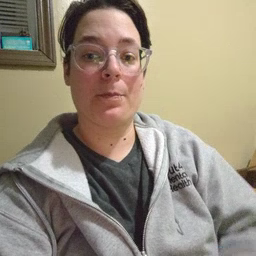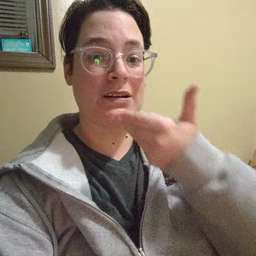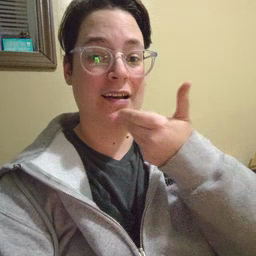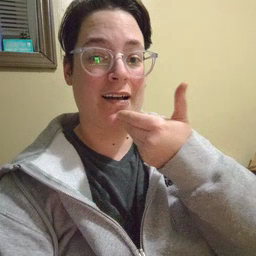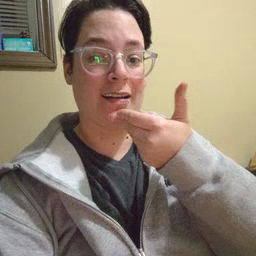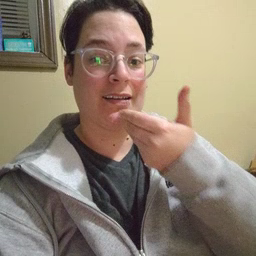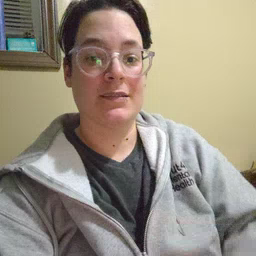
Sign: pizza